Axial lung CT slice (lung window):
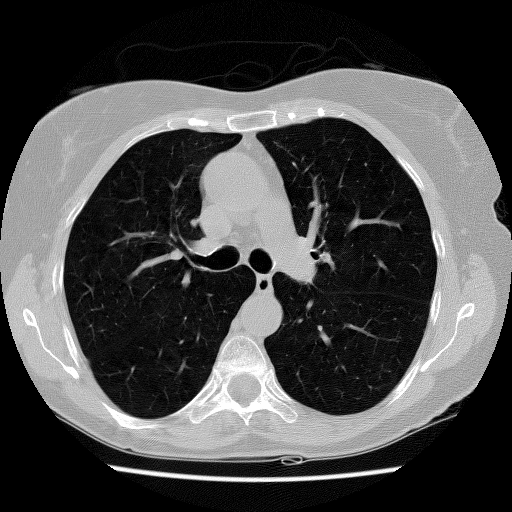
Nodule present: no